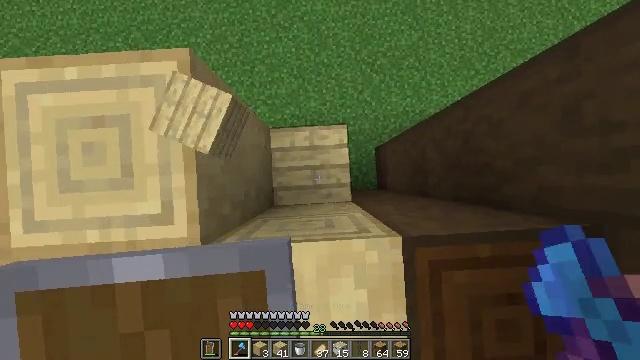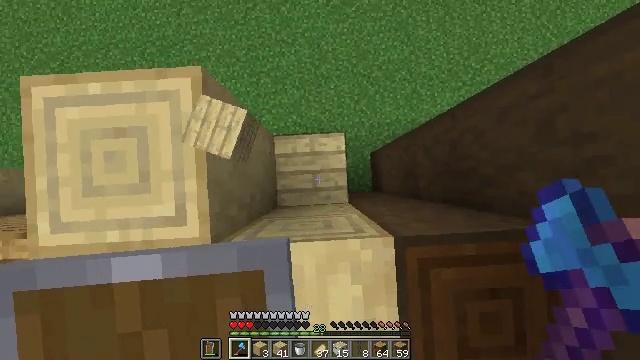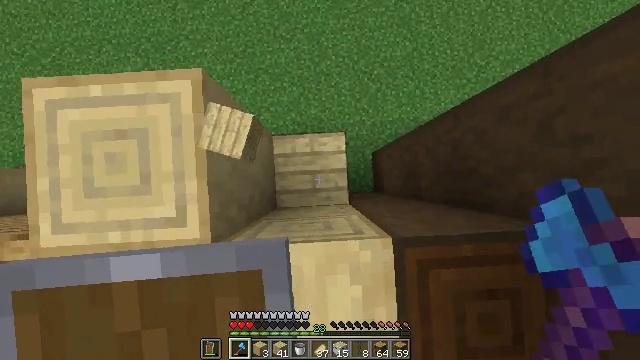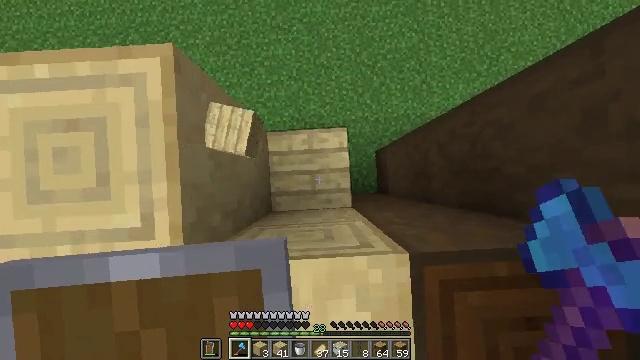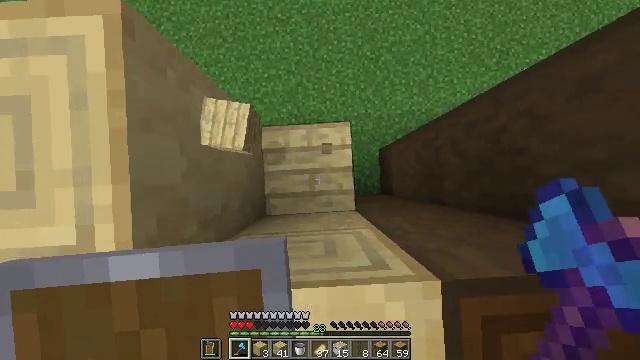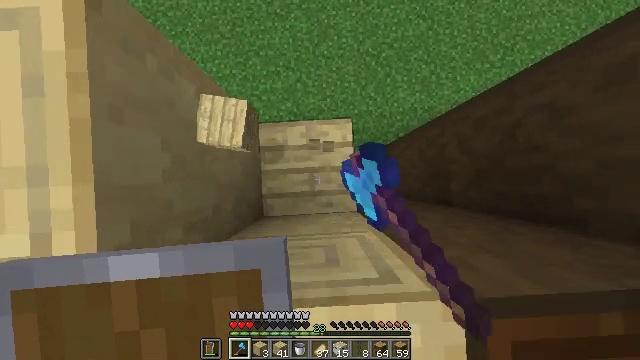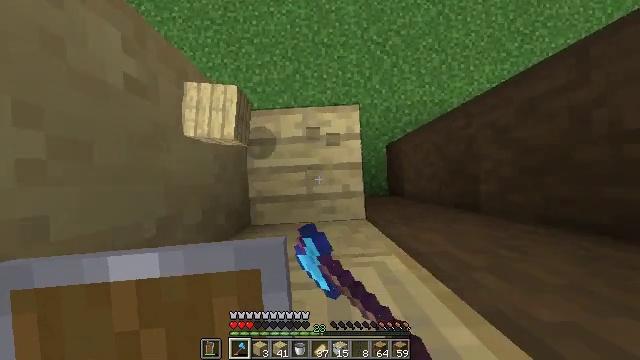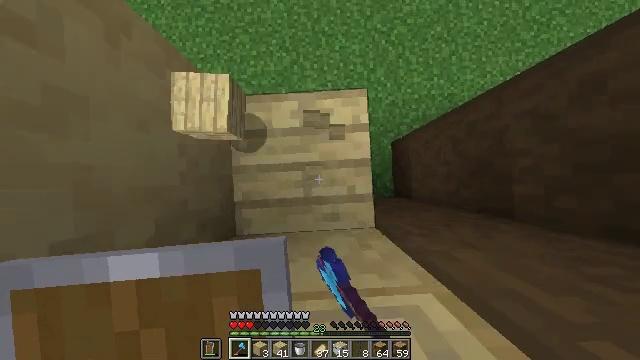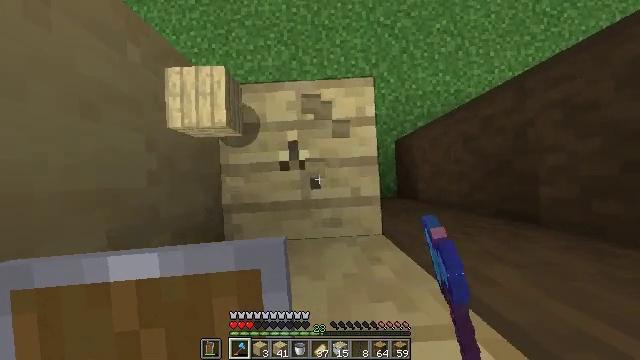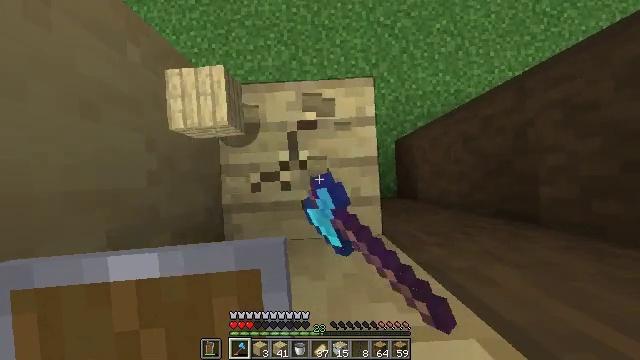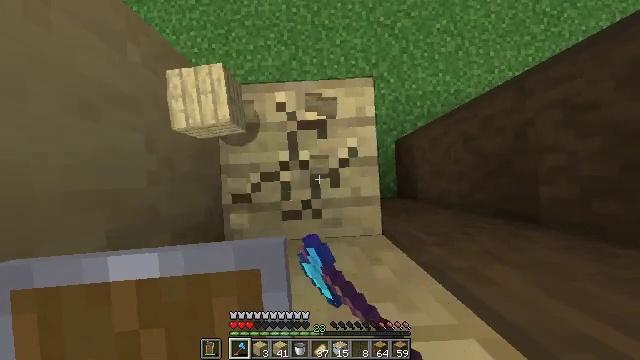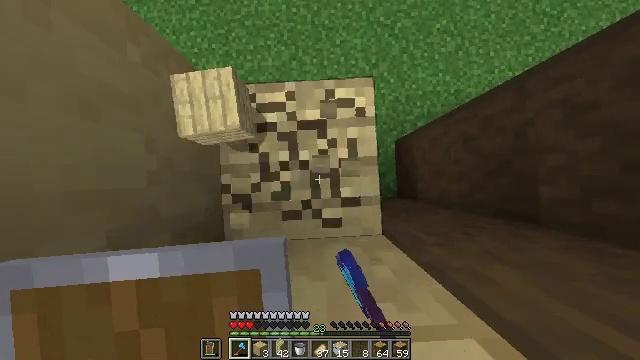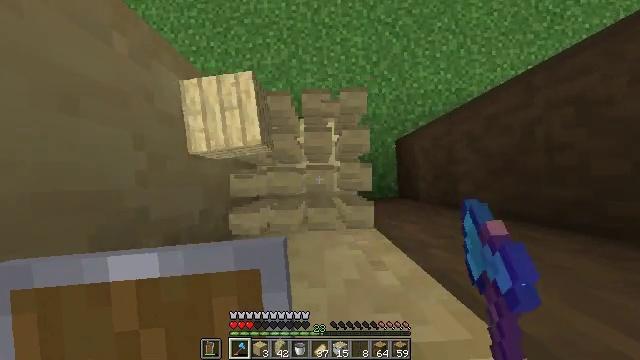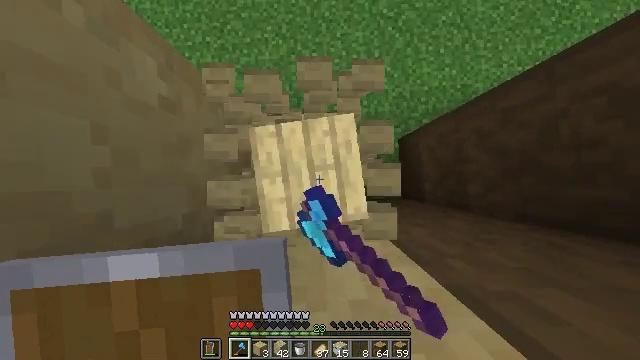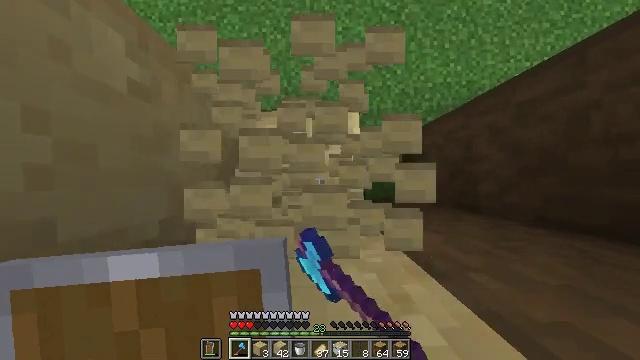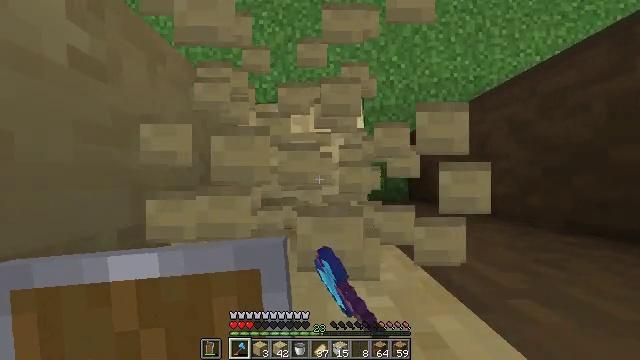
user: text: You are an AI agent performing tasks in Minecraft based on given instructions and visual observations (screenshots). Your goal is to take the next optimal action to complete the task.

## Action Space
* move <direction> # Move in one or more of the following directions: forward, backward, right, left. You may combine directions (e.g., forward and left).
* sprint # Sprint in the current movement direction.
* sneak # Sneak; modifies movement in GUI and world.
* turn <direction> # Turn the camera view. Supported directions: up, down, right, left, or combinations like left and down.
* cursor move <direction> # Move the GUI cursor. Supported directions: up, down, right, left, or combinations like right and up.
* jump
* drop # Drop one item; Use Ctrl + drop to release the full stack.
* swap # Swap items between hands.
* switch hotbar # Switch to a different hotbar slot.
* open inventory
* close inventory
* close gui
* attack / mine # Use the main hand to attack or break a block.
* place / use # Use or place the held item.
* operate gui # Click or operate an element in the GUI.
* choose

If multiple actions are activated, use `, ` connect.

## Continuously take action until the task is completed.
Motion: motion action
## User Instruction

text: Mine the birch planks.
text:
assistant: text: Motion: no_op
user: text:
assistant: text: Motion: no_op
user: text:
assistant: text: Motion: no_op
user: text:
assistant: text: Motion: attack / mine
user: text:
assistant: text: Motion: attack / mine
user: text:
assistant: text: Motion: attack / mine
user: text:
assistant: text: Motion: attack / mine
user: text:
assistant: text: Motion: attack / mine
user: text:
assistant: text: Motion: attack / mine
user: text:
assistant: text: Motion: attack / mine
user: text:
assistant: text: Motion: attack / mine
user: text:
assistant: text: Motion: attack / mine
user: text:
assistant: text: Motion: attack / mine
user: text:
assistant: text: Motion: attack / mine
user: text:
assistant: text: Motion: attack / mine
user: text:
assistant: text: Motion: attack / mine
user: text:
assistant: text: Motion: attack / mine
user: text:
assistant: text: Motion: attack / mine
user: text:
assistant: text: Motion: attack / mine
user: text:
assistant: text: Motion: attack / mine
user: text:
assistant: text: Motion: attack / mine
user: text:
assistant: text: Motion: attack / mine
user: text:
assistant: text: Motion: attack / mine
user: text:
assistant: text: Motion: attack / mine
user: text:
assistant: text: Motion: attack / mine
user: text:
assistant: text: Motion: attack / mine
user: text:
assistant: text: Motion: attack / mine
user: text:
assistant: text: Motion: attack / mine
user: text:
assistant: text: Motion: attack / mine
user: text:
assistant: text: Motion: attack / mine